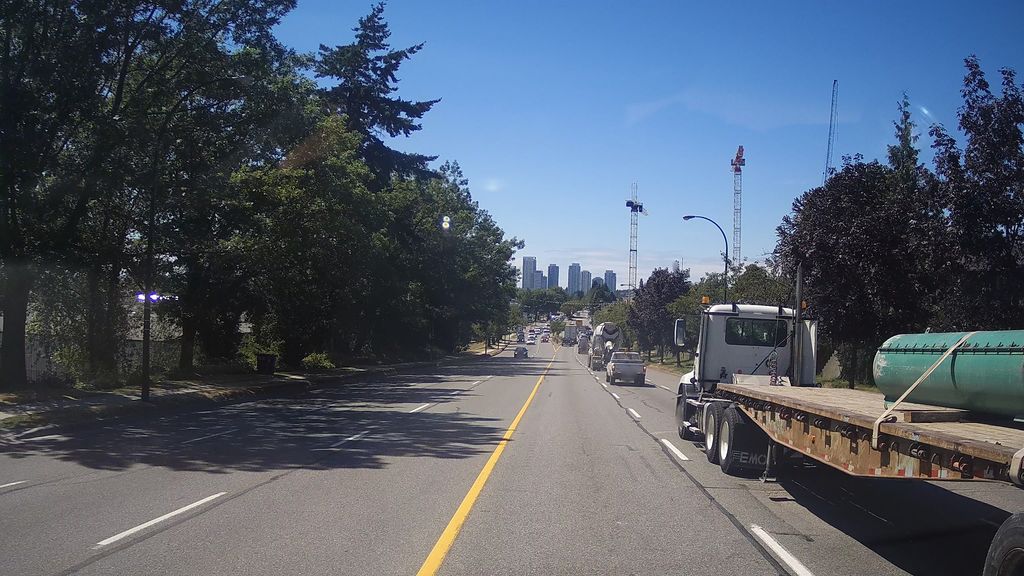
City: vancouver